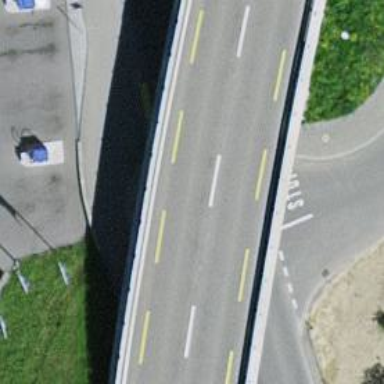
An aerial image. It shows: Bridge on primary highway with dedicated cycle lane.